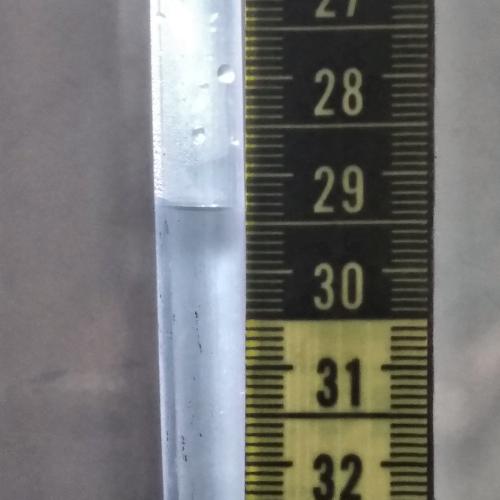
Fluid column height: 29.3 cm